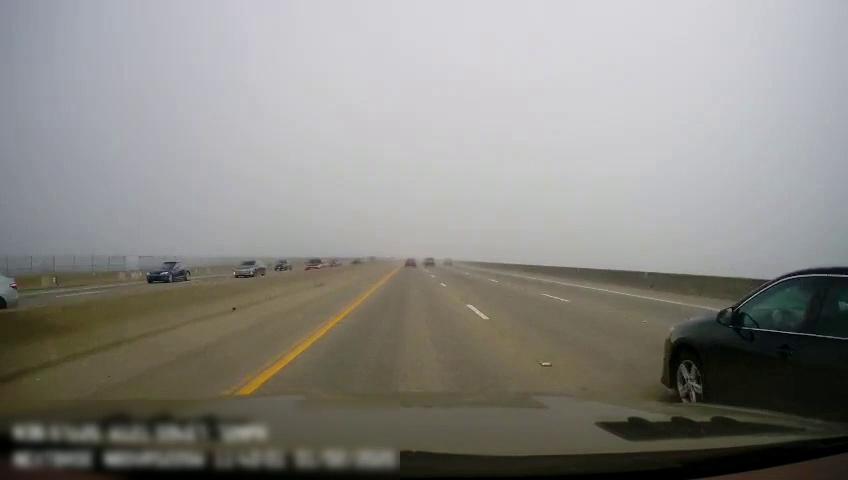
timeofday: Day
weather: Cloudy
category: Drivable Space
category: Drivable Space
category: Vehicles | Car
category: Vehicles | Car
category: Vehicles | Car
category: Vehicles | Car
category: Vehicles | Car
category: Vehicles | Car
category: Vehicles | Car
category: Vehicles | Car
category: Vehicles | Car
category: Vehicles | Car
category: Lanes | Current Lane
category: Lanes | Current Lane
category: Lanes | Alternate Lane
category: Lanes | Alternate Lane
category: Lanes | Alternate Lane
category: Lanes | Opposite Lane
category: Lanes | Opposite Lane